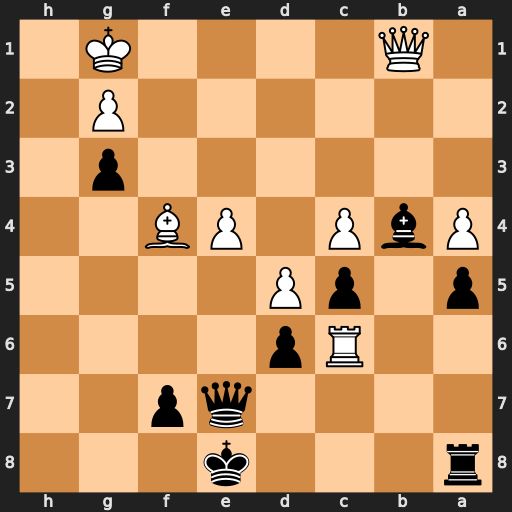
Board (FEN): r3k3/4qp2/2Rp4/p1pP4/PbP1PB2/6p1/6P1/1Q4K1
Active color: b
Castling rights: q
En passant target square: -
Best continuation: Qh4 Bxg3 Qxg3